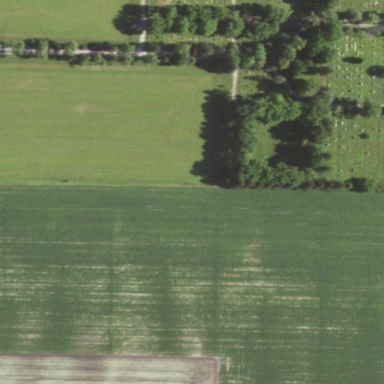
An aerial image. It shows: Graveyard area designated as cemetery.